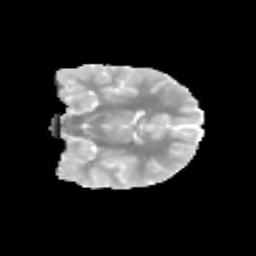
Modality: MD
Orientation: coronal
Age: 11
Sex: female
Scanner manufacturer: siemens
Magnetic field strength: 3 T
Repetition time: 3.8 s
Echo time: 0.07 s